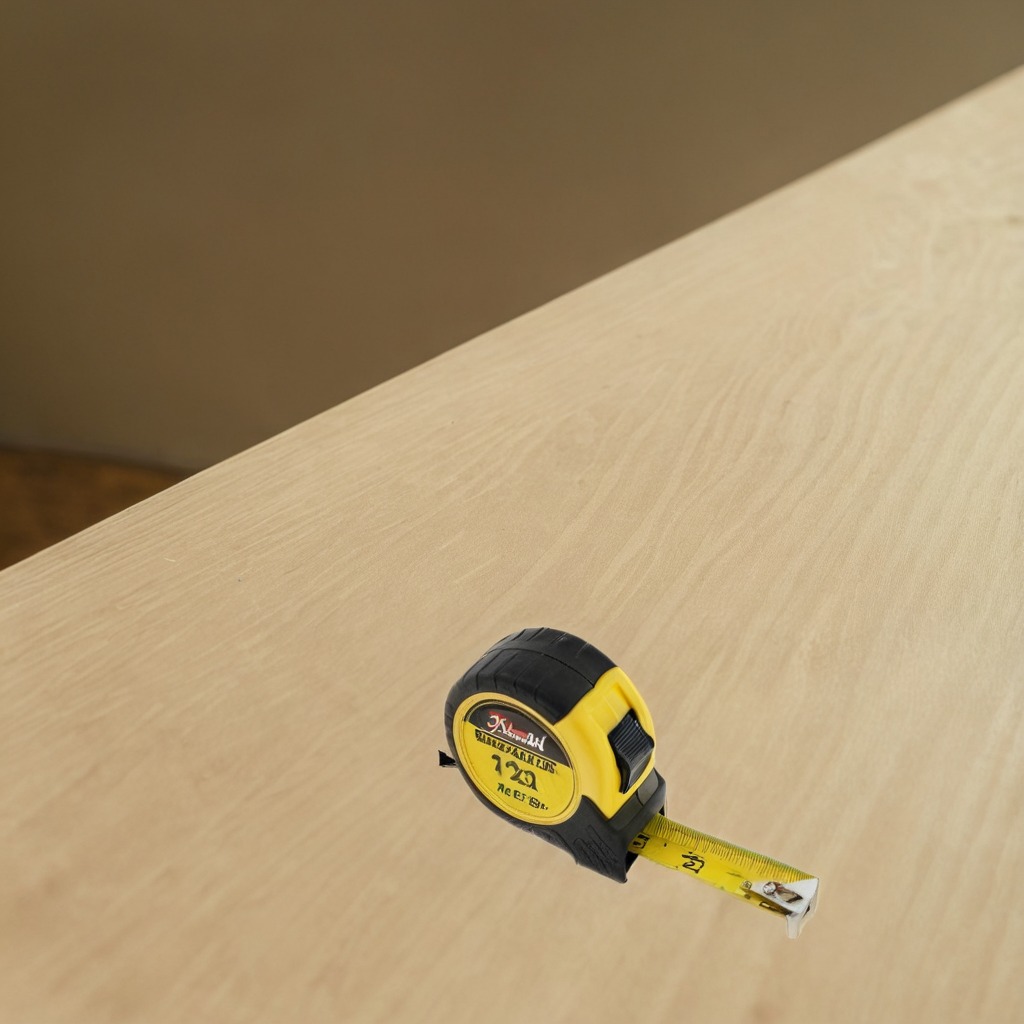
A measuring tape lies on a plywood surface in a paint workshop lit by afternoon window light.